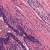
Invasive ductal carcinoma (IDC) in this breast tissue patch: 0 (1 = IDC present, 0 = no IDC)